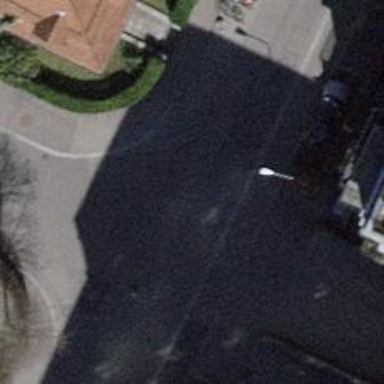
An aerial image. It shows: Asphalt footpath with unmarked crossing.